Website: crate-barrel
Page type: billing-address
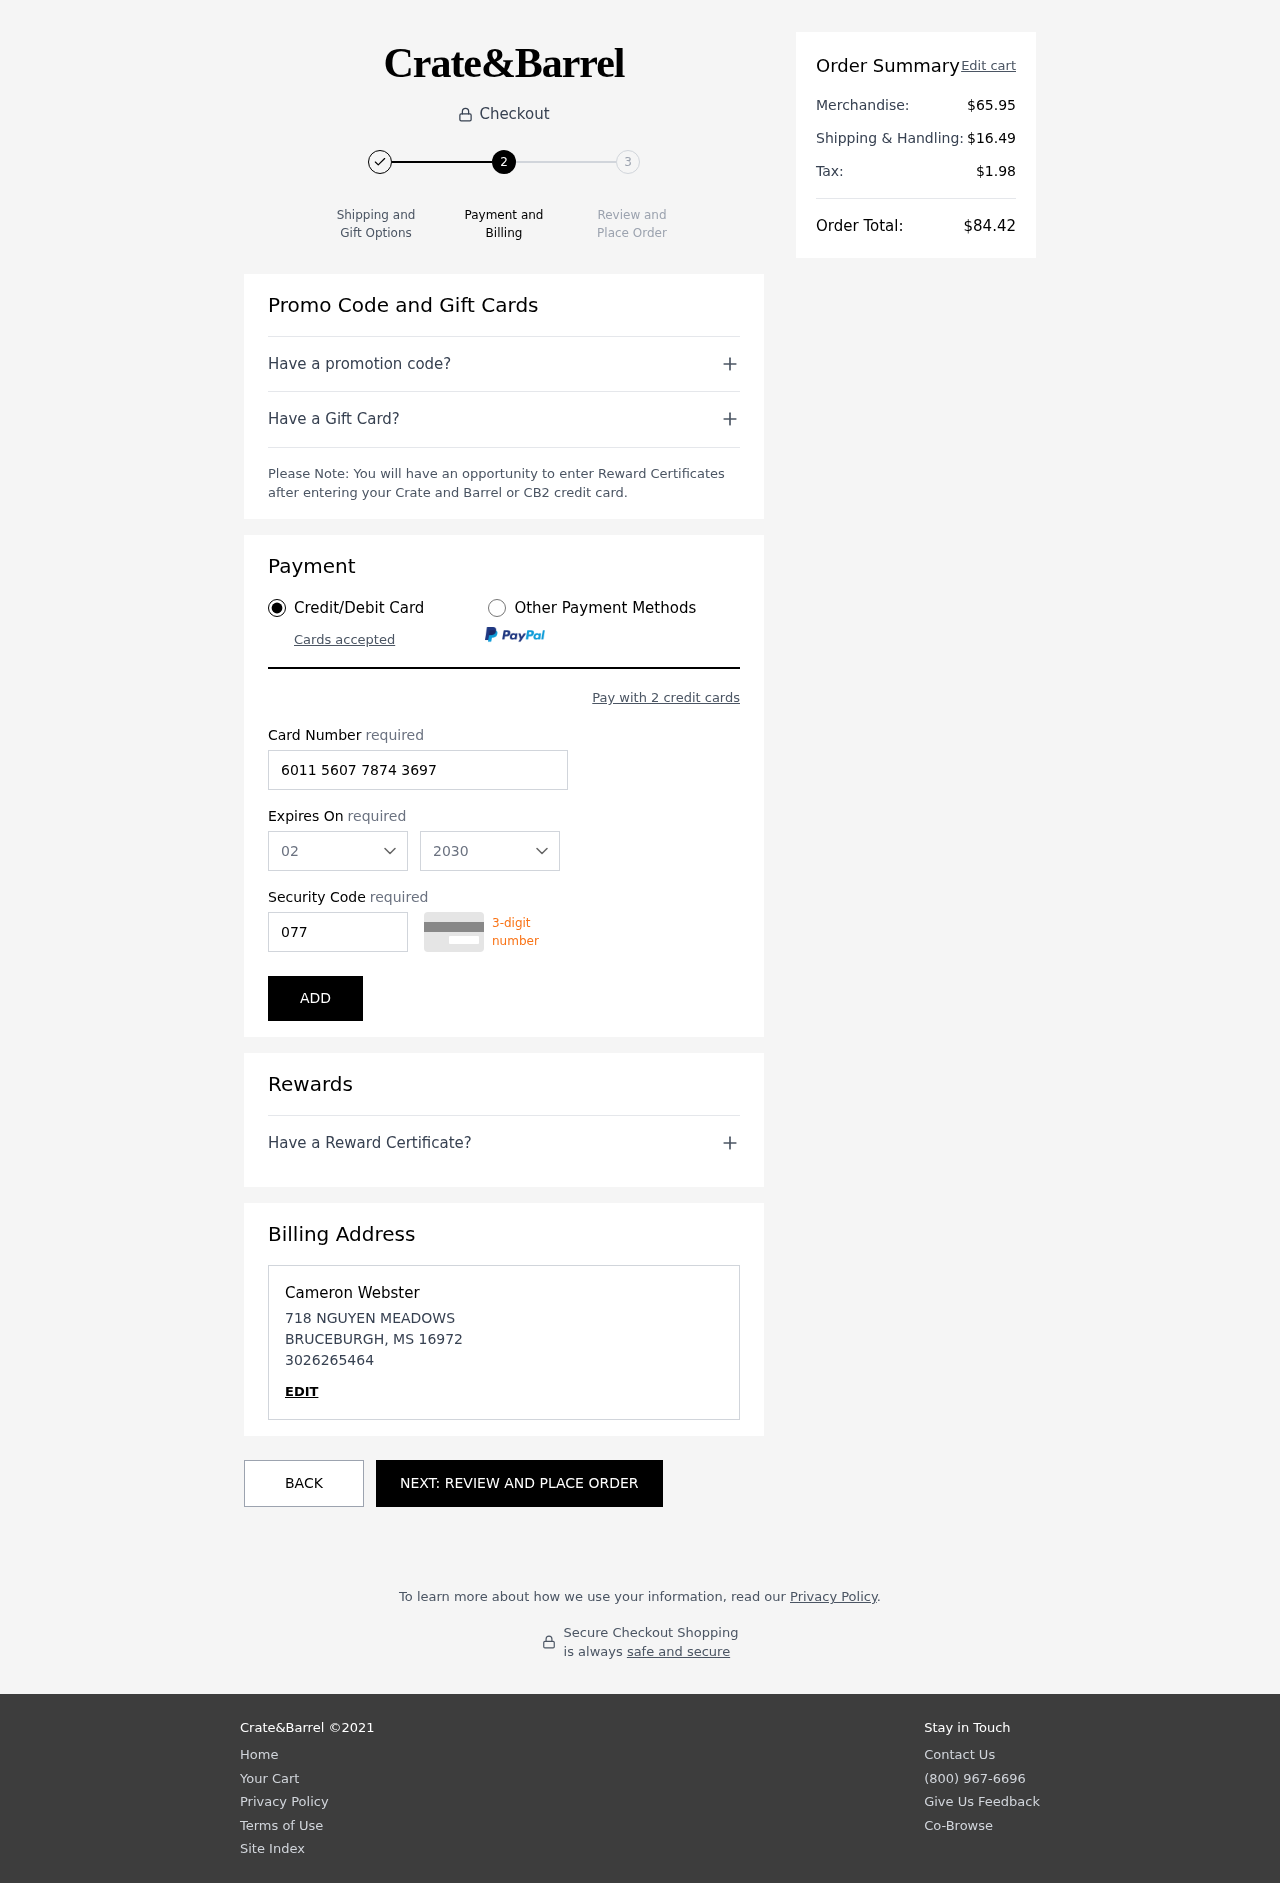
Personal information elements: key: PII_CARD_CVV
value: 077
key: PII_CARD_EXPIRY_MONTH
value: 02
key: PII_CARD_EXPIRY_YEAR
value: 30
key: PII_CARD_NUMBER
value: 6011 5607 7874 3697
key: PII_CITY
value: BRUCEBURGH
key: PII_FULLNAME
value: Cameron Webster
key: PII_PHONE
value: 3026265464
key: PII_POSTCODE
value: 16972
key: PII_STATE_ABBR
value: MS
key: PII_STREET
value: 718 NGUYEN MEADOWS
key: PII_FIRSTNAME
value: Cameron
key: PII_LASTNAME
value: Webster
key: PII_PHONE_LINE
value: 5464
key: PII_PHONE_SUFFIX
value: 5464
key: PII_POSTCODE_FULL
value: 16972
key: PII_PHONE2
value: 3026265464
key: PII_PHONE3
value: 3026265464
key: PII_FULLNAME2
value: Cameron Webster
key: PII_FULLNAME3
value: Cameron Webster
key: PII_FIRSTNAME2
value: Cameron
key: PII_FIRSTNAME3
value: Cameron
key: PII_LASTNAME2
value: Webster
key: PII_LASTNAME3
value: Webster
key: PII_FIRSTNAME_DERIVED
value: Cameron
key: PII_LASTNAME_DERIVED
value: Webster
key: PII_PHONE_NUMERIC
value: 3026265464
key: PII_PHONE_LINE_NUMERIC
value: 5464
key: PII_PHONE_SUFFIX_NUMERIC
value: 5464
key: PII_POSTCODE_NUMERIC
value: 16972
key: PII_PHONE2_NUMERIC
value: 3026265464
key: PII_PHONE3_NUMERIC
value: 3026265464
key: PII_FULLNAME_DERIVED
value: Cameron Webster
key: PII_NAME_FULL_DERIVED
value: Cameron Webster
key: PII_PHONE_DIGITS
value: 3026265464
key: PII_PHONE_LAST4
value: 5464
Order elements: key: ORDER_SUBTOTAL
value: $65.95
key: ORDER_SHIPPING_COST
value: $16.49
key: ORDER_TAX
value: $1.98
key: ORDER_TOTAL
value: $84.42